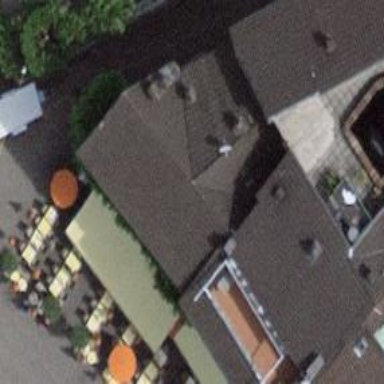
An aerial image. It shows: Restaurant.